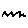
Label: zigzag